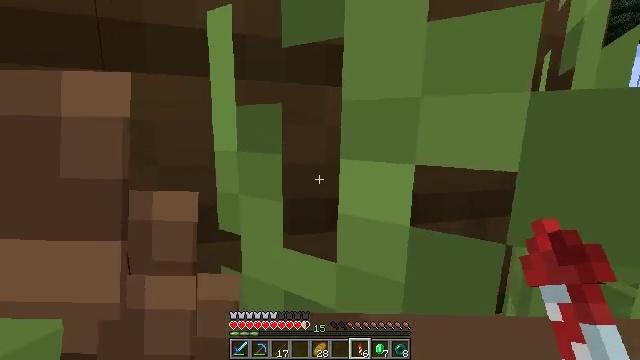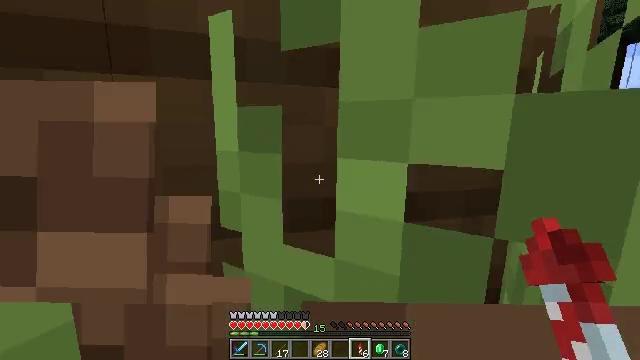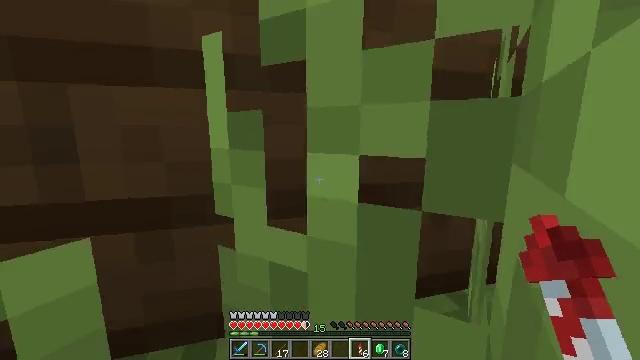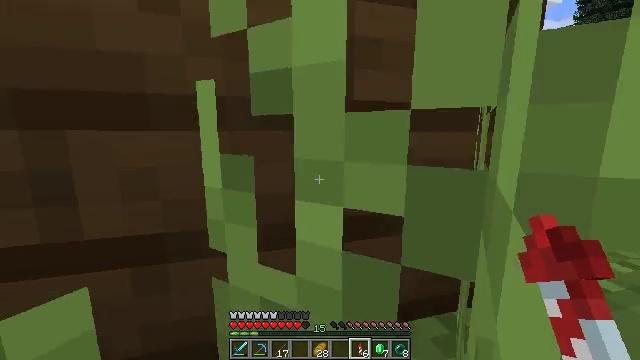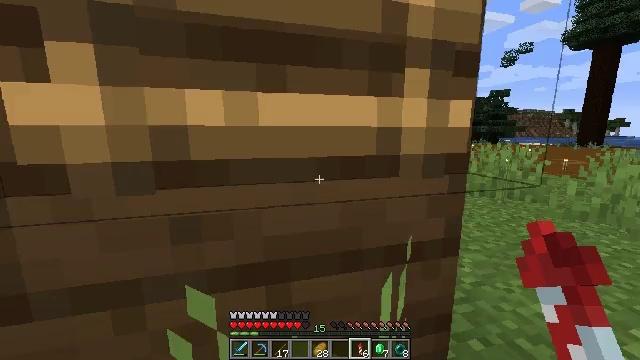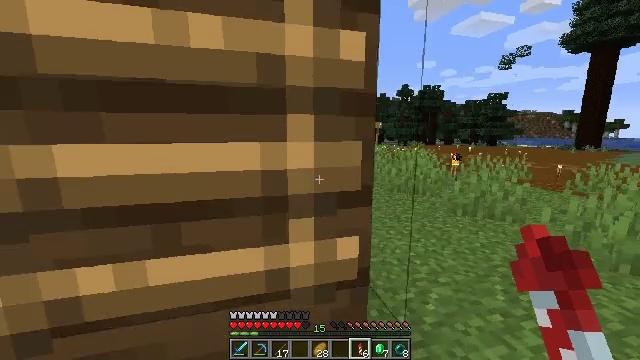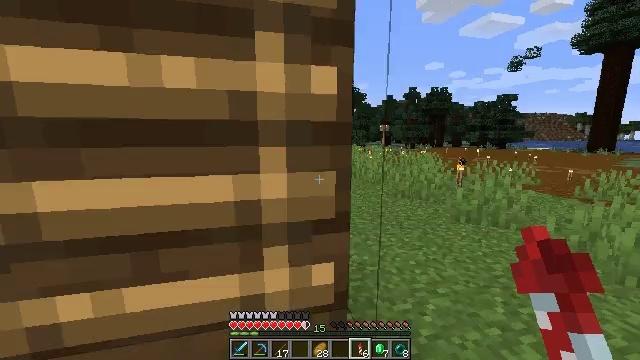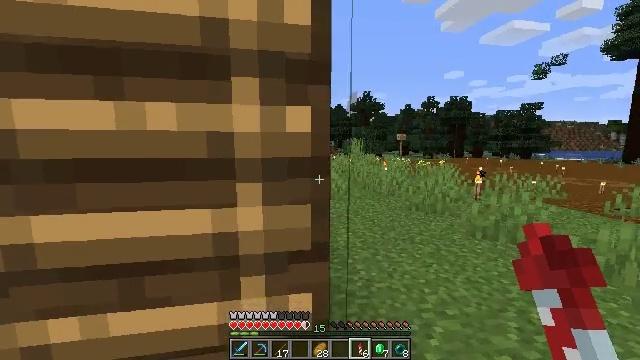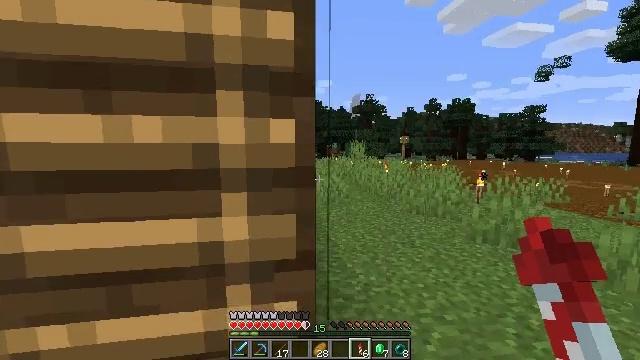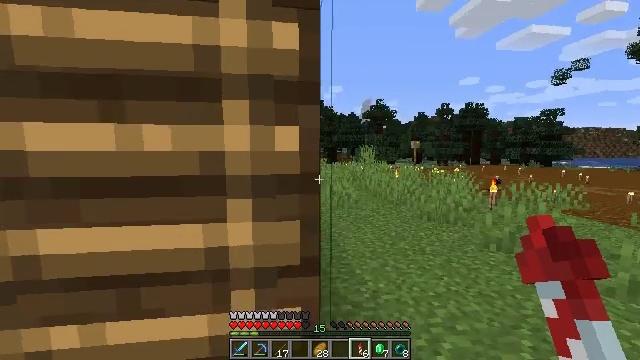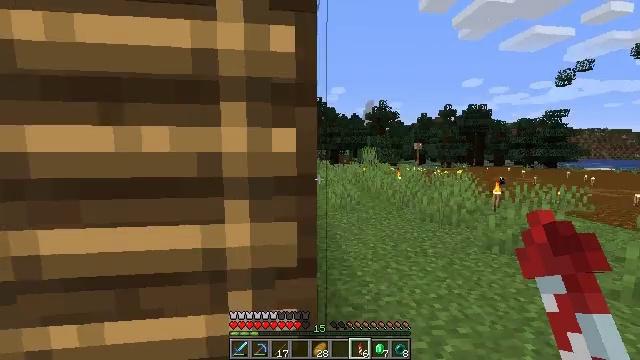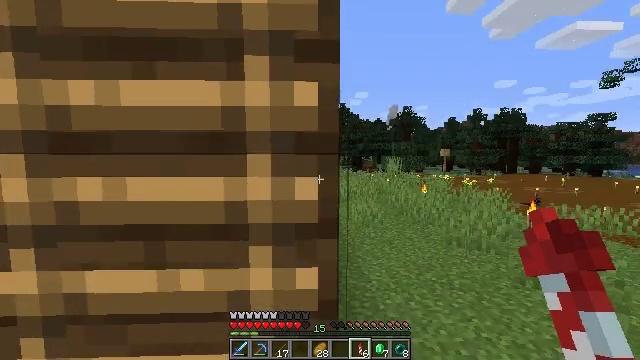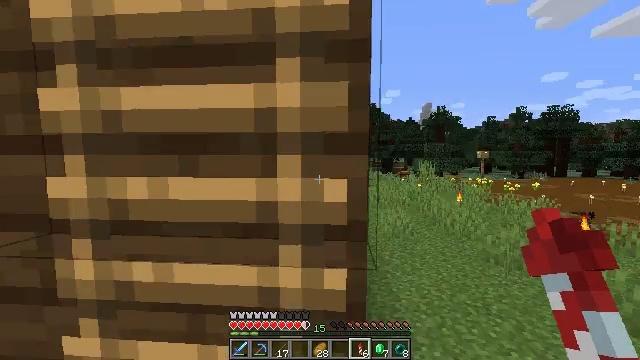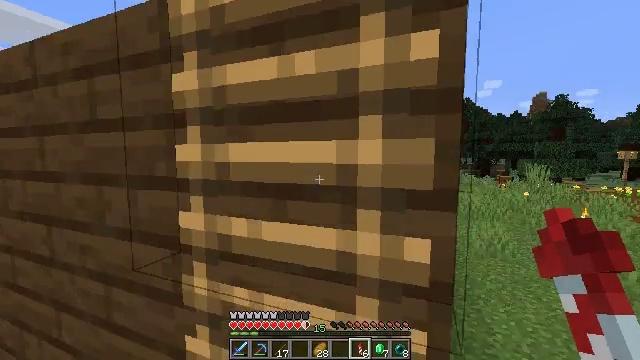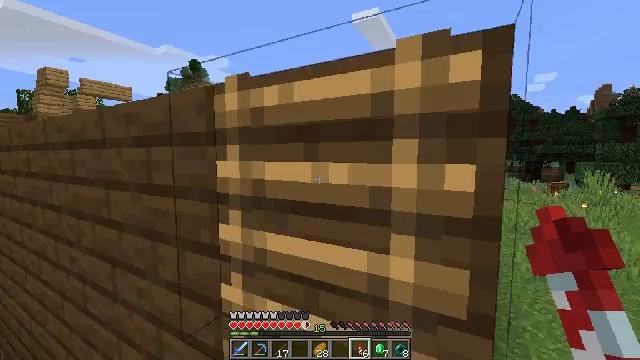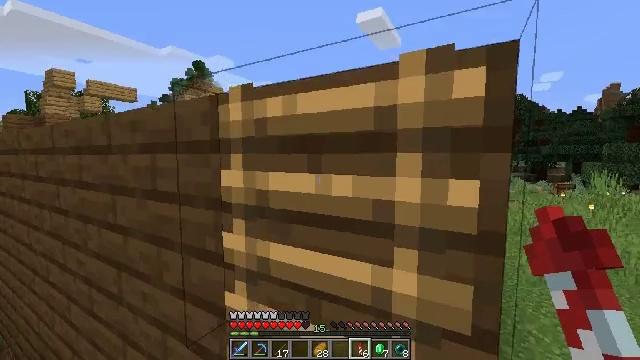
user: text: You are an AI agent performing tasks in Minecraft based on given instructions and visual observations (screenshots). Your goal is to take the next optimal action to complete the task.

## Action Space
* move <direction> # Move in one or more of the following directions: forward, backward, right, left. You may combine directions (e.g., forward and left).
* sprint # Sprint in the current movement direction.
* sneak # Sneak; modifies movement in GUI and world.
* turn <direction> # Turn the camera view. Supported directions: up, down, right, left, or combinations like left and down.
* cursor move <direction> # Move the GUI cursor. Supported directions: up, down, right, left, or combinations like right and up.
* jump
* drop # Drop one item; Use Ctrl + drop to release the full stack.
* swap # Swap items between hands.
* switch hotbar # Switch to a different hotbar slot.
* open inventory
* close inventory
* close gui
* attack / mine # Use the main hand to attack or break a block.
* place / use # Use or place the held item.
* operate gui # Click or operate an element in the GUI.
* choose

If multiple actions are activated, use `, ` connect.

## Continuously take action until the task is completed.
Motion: motion action
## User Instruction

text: Break the spruce leaves to clear the area.
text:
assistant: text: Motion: move back
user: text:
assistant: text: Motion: move right
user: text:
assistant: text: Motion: move right
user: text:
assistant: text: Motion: move right
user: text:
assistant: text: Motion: move right
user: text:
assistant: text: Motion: turn left
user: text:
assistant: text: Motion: turn left and up
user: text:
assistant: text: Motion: no_op
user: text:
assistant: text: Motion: turn left and up
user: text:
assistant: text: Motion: no_op
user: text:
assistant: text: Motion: turn left, jump
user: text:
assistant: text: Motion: turn left, jump
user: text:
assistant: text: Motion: turn left, jump
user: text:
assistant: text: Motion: turn left, jump
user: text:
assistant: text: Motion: move forward, jump
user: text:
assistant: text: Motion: move forward, jump
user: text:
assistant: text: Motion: move forward, jump
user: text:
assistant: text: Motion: move forward, jump
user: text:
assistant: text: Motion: move forward, jump
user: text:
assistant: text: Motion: move forward, turn right, jump
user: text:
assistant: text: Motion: move forward, turn right, jump
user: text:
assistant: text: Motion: move forward, sprint, turn right, jump
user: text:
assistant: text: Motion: move forward, sprint, turn right and down, jump
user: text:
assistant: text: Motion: move forward, sprint, turn right, jump
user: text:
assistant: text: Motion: move forward, sprint, turn right, jump
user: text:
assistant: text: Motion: move forward, turn right, jump
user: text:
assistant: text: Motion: move forward, jump
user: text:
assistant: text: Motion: move forward, sprint, jump
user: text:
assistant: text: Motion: move forward, sprint, turn left and down, jump
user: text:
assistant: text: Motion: move forward, sprint, turn left and down, jump